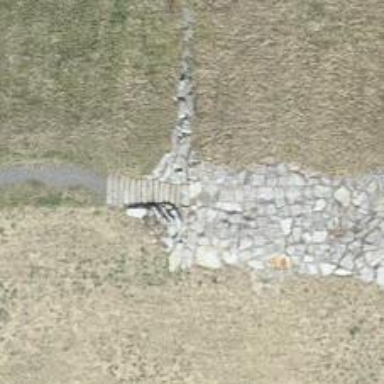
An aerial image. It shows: Rocky path.